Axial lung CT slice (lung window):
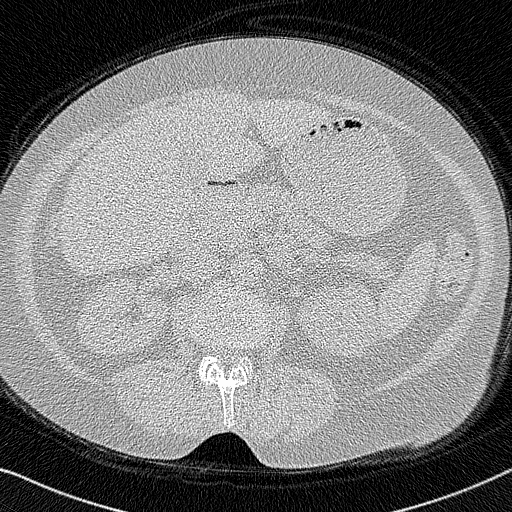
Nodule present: no